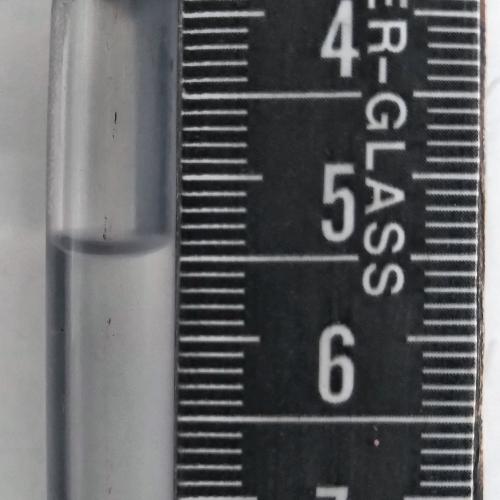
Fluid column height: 5.4 cm